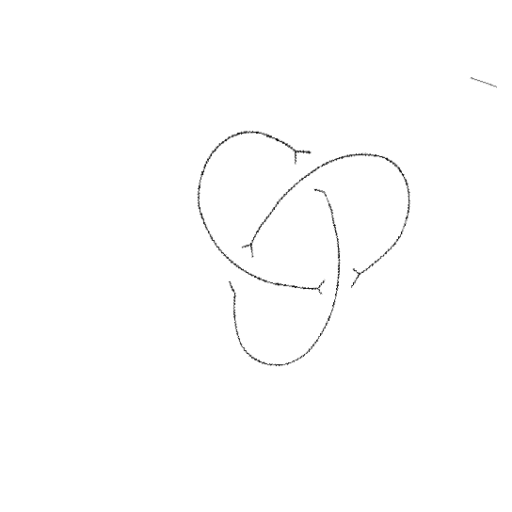
Crossing number: 3